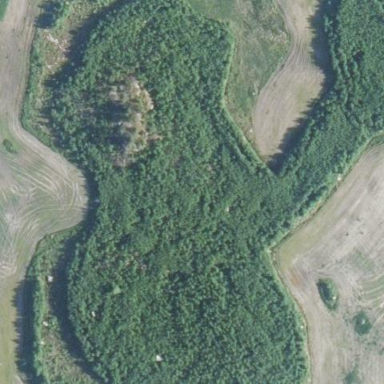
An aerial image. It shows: Forest dominated by needle-leaved trees.